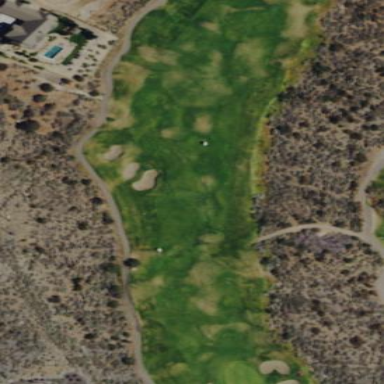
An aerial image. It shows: Rough grassy area used for golf.